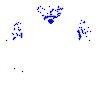
Particle: pion